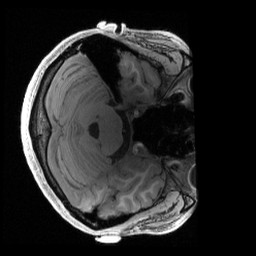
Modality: T1w
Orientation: axial
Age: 26
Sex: male
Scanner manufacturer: siemens
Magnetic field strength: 3 T
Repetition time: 2.4 s
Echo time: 0.00222 s